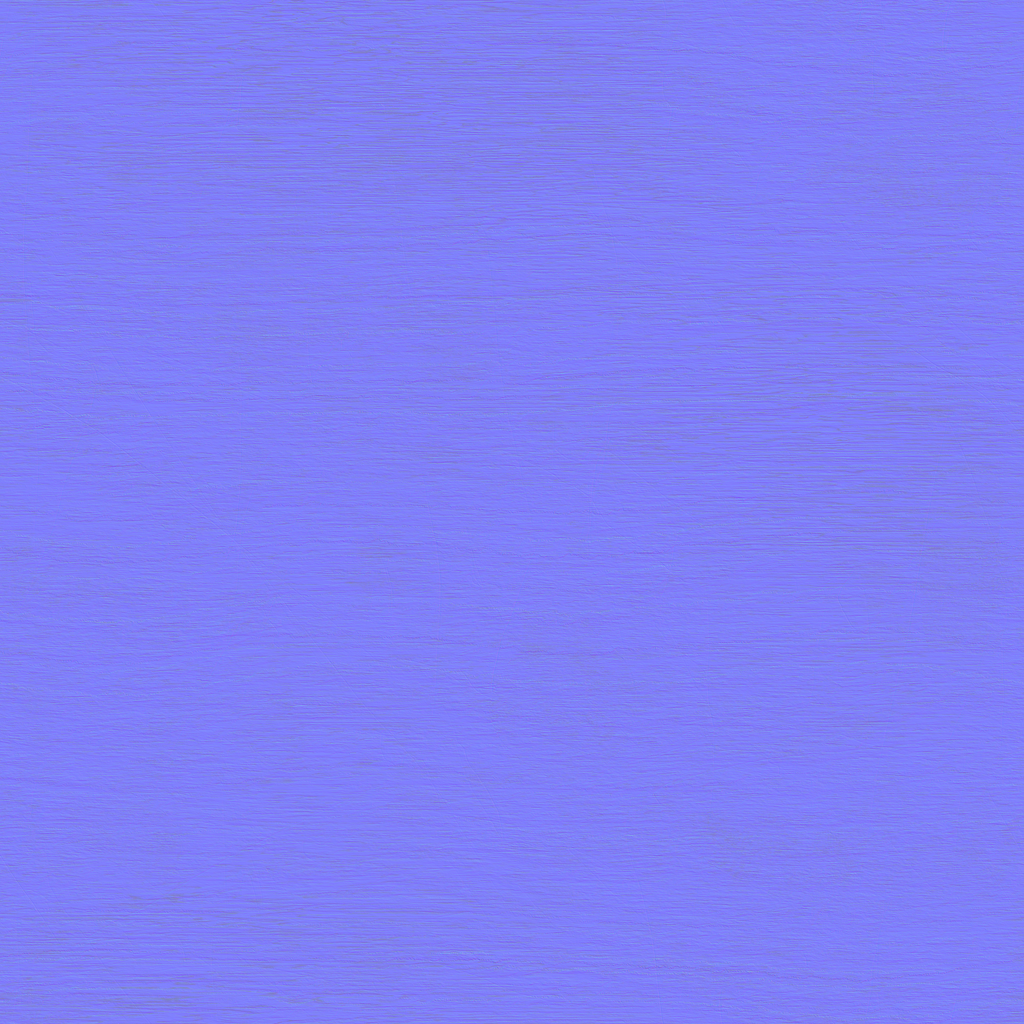
Texture map type: NormalGL